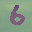
Label: 6